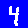
Digit: 4